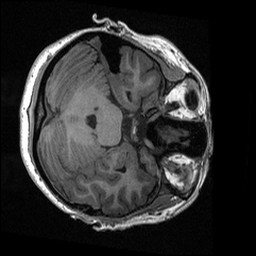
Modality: T1w
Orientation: axial
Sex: female
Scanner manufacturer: ge
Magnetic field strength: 3 T
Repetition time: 0.0064 s
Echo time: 0.00281 s